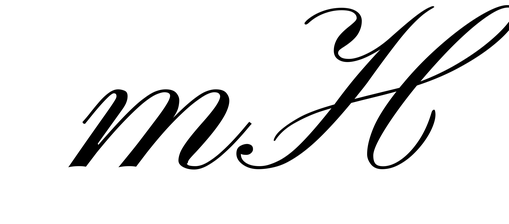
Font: PinyonScript-Regular